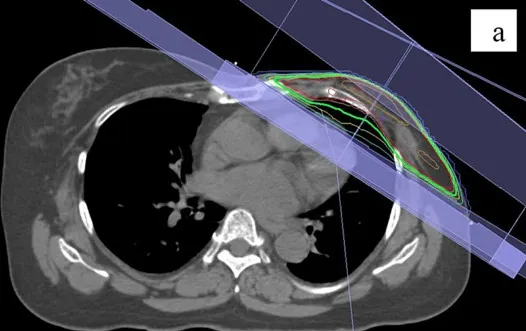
Dose distribution of postmastectomy radiation therapy. . The green line indicates the 95% isodose line. (b) Dose distribution on a coronal image.
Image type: radiology (ct)